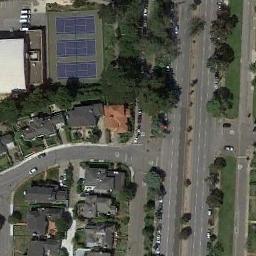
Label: tennis_court